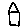
Label: house